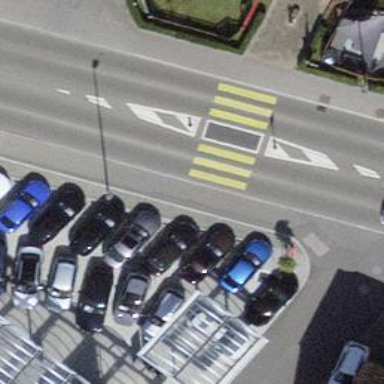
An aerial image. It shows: Zebra crossing on the road.